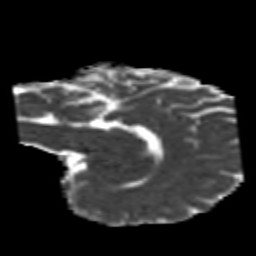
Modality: MD
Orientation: sagittal
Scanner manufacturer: siemens
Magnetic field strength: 3 T
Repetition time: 6.8 s
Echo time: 0.093 s